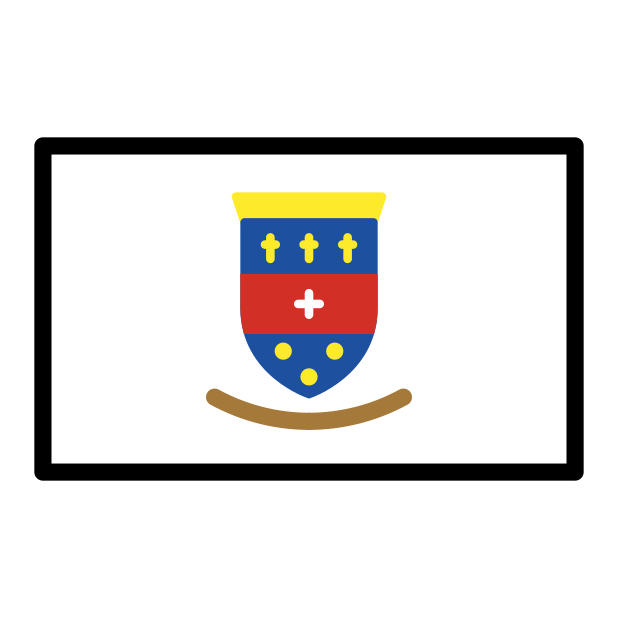
flag: St. Barthélemy